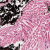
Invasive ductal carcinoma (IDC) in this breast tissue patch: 0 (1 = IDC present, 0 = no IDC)